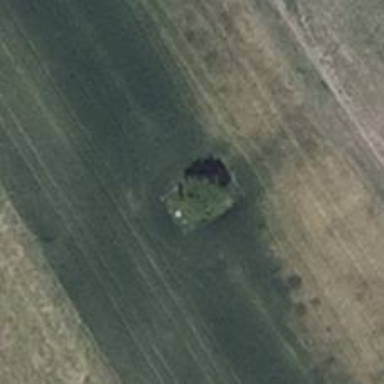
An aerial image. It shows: Landmark tree with broadleaved deciduous leaves.